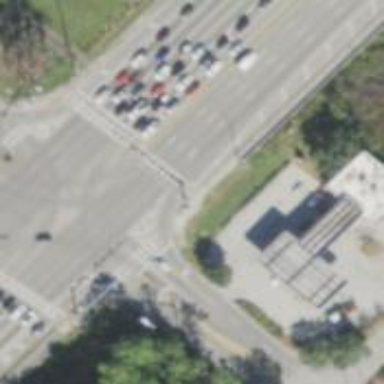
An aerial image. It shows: Marked road crossing.